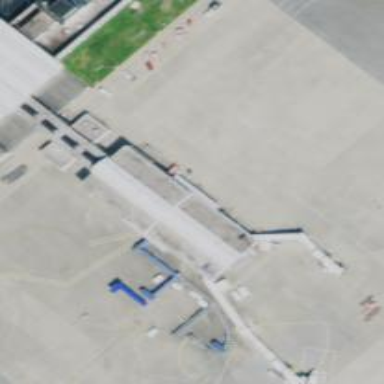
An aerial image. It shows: Airport gate.